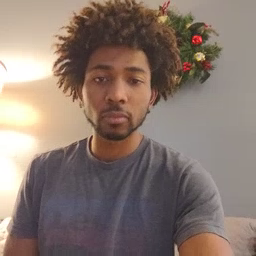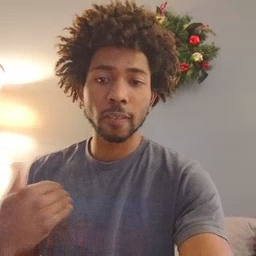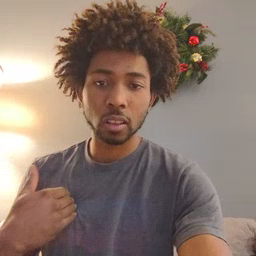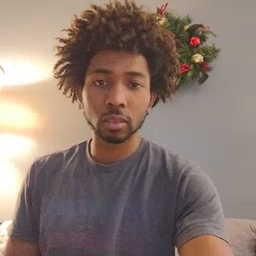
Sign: haveto